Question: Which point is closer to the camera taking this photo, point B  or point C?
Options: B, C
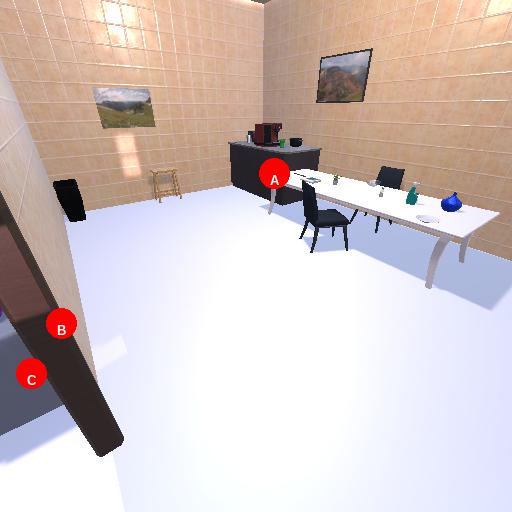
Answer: B